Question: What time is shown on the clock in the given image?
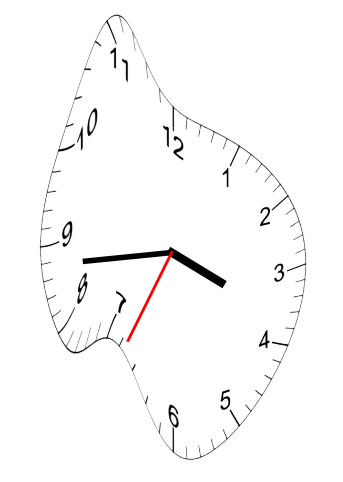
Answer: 03:43:34